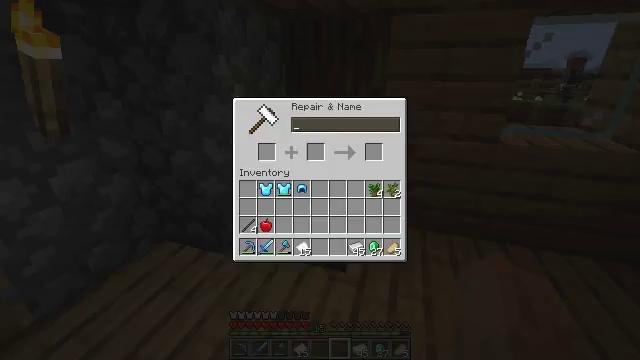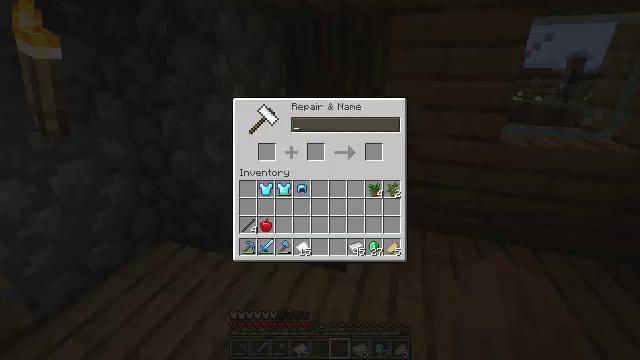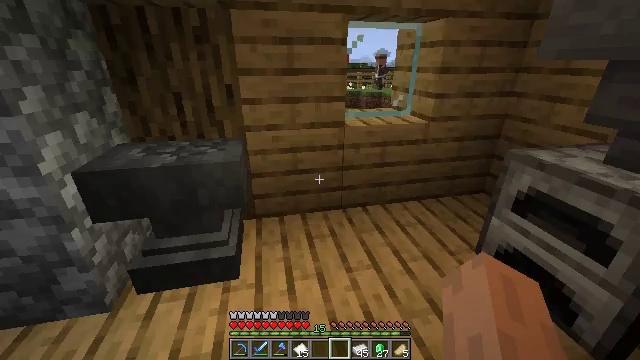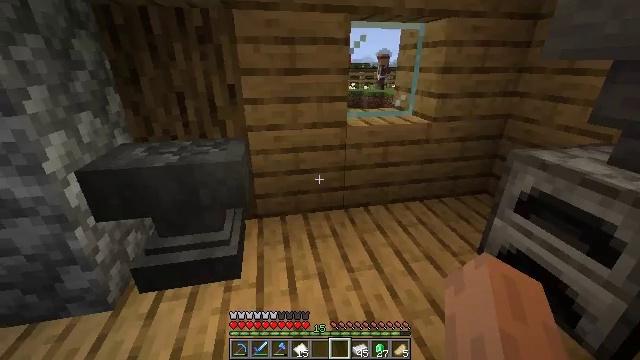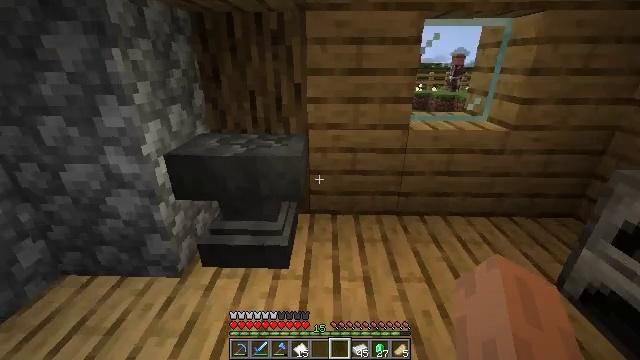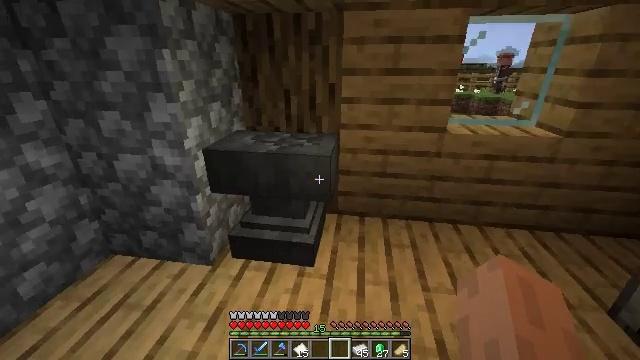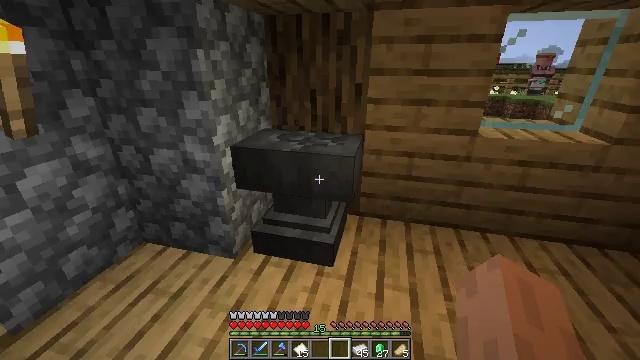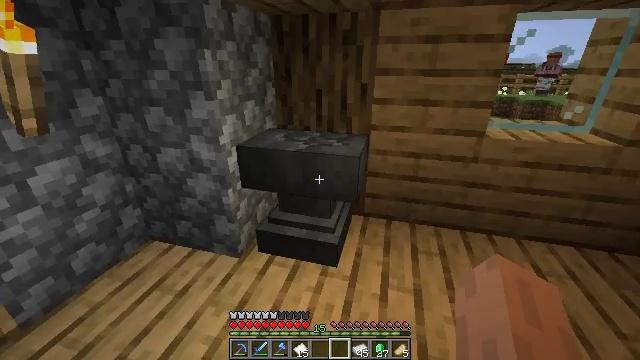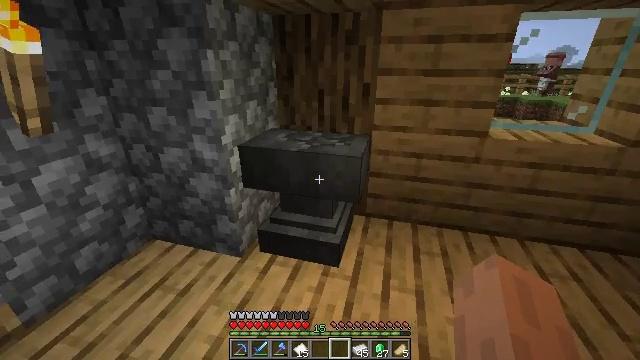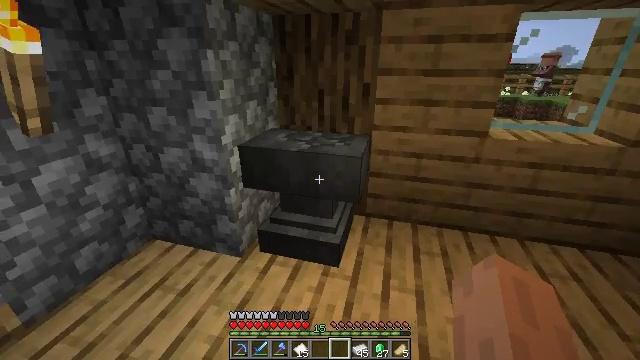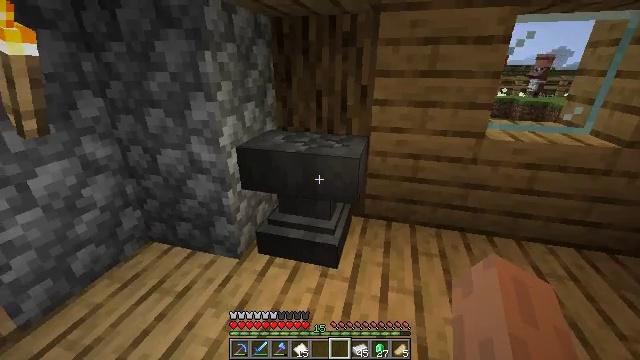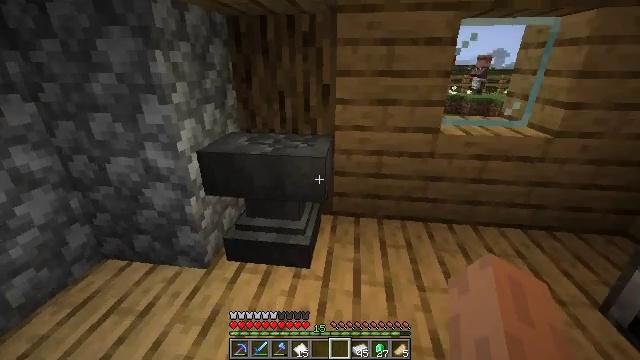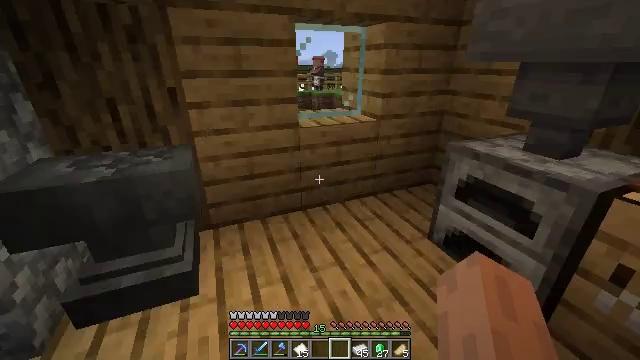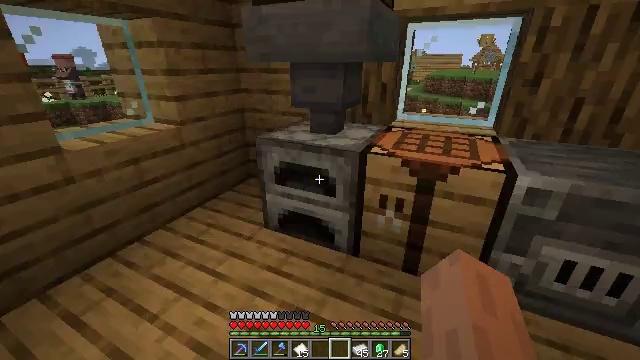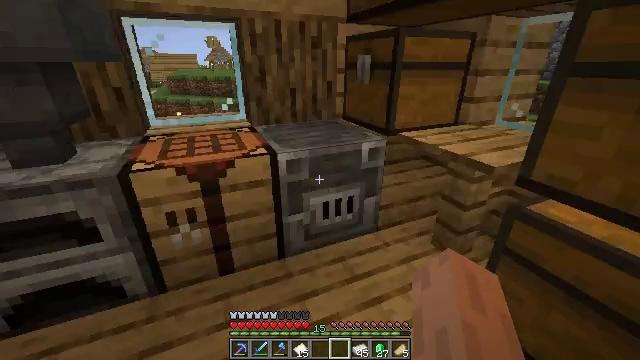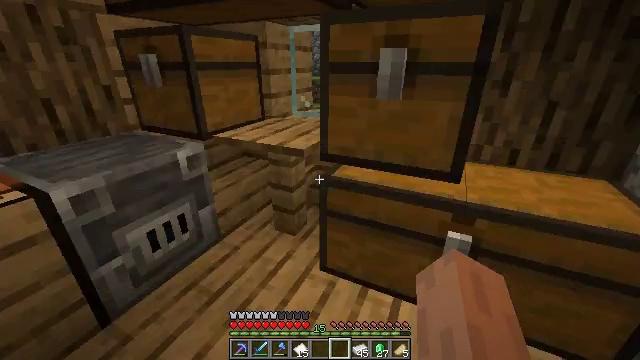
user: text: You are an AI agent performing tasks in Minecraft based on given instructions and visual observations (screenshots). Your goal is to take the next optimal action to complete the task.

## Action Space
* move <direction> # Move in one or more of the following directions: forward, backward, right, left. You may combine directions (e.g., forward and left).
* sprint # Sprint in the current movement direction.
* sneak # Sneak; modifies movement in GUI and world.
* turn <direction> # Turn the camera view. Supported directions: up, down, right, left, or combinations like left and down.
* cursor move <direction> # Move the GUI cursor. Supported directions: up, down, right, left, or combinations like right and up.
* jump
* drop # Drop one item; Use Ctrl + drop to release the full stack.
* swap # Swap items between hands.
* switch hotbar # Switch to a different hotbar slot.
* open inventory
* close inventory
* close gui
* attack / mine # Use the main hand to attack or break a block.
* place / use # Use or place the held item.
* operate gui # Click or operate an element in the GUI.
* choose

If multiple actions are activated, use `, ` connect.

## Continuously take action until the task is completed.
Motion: motion action
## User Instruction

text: Open a crafting table to make diamond leggings.
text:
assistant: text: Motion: open gui
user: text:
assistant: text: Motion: cursor move right
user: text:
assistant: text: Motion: close gui
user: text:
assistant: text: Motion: turn left
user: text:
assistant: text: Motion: turn left
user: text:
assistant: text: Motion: turn left
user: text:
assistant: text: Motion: turn left
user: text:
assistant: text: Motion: no_op
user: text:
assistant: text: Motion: no_op
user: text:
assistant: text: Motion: no_op
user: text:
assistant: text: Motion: turn right
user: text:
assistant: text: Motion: turn right
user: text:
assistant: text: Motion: turn right
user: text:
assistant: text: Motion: turn right
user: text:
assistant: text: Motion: turn right
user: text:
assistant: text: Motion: turn right
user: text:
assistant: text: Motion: turn right
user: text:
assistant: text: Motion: no_op
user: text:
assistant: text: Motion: no_op
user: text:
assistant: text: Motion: no_op
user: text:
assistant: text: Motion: no_op
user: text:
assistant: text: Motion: no_op
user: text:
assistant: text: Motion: no_op
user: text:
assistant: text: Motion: turn right
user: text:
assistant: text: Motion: turn right
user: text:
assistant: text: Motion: turn right and up
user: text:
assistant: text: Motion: move forward, turn right and up
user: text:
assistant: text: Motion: move forward, turn left and up
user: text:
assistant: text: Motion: move forward, turn left
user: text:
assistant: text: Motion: turn left